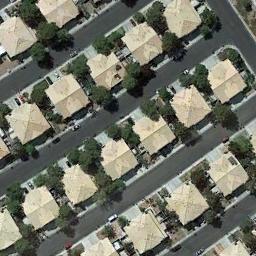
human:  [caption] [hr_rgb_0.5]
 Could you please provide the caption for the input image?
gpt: Houses in medium - sized residential areas vary in size .

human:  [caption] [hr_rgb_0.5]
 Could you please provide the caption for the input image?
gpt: The dense medium residential area has some neatly arranged orange houses and some roads go through the medium residential area .

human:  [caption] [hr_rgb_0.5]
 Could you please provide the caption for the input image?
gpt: There are many buildings of different shapes and sizes in medium residential area .

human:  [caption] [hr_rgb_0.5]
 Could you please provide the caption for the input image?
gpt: The medium residential is next to the road .

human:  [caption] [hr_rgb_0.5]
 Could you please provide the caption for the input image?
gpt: There are many yellow buildings arranged neatly on the medium residential area .